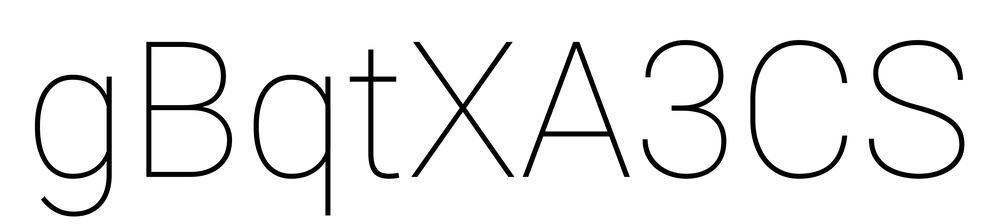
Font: Roboto_Thin